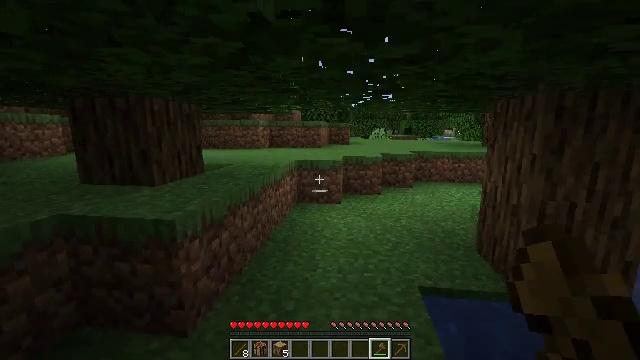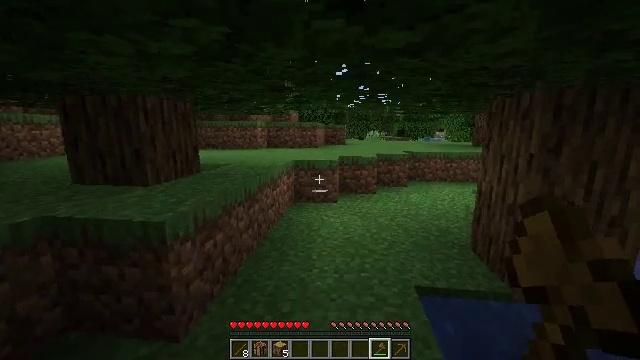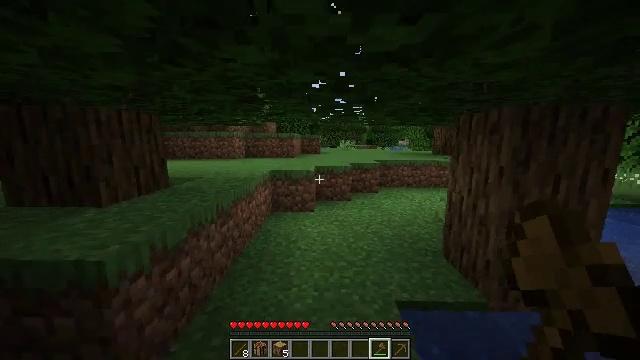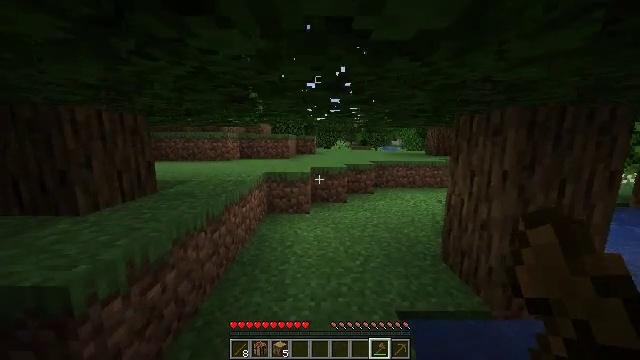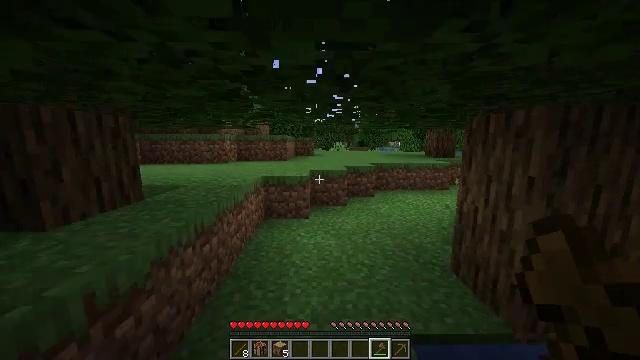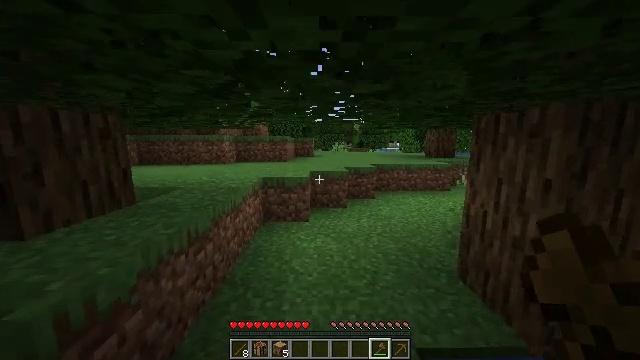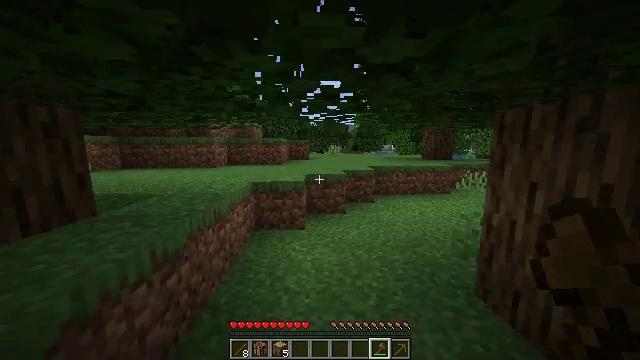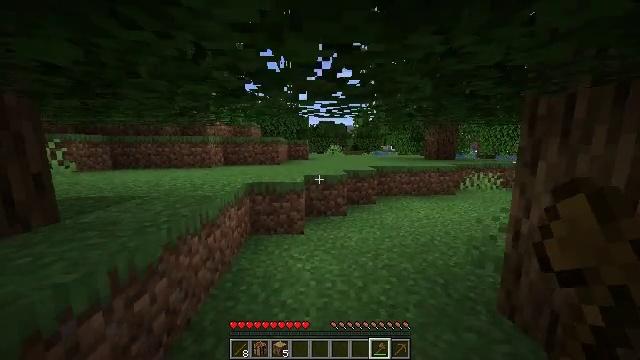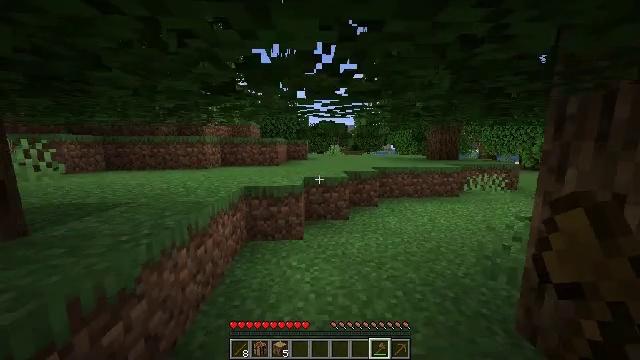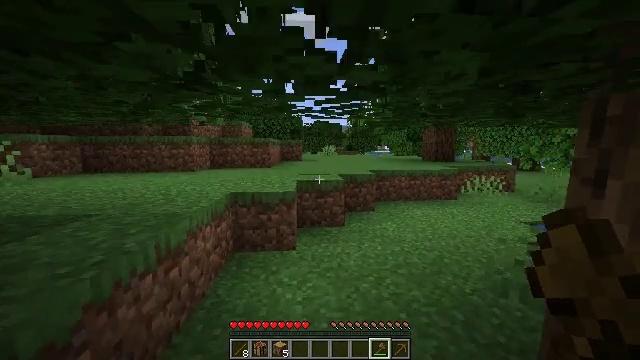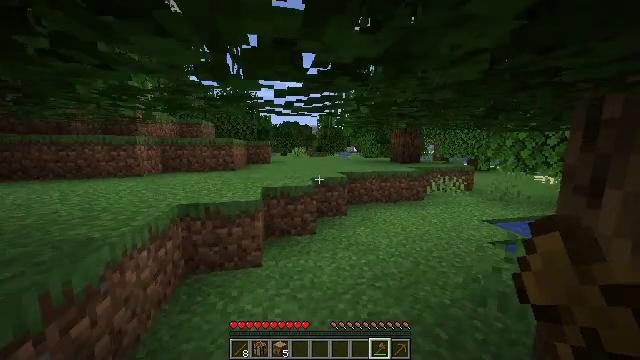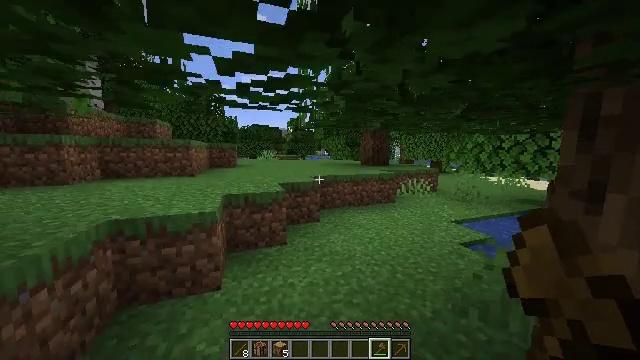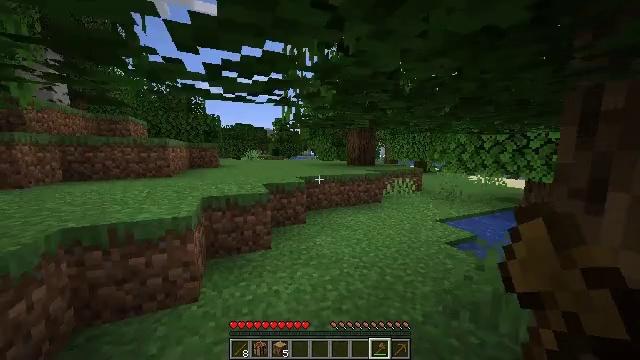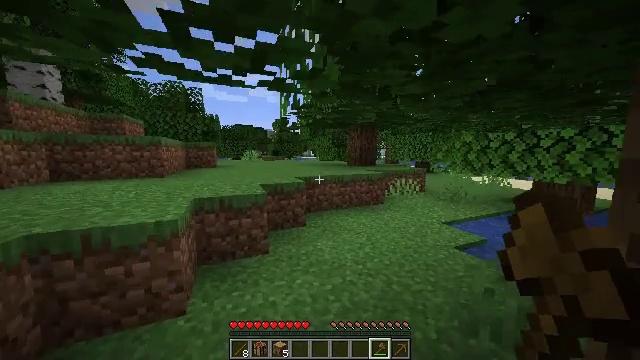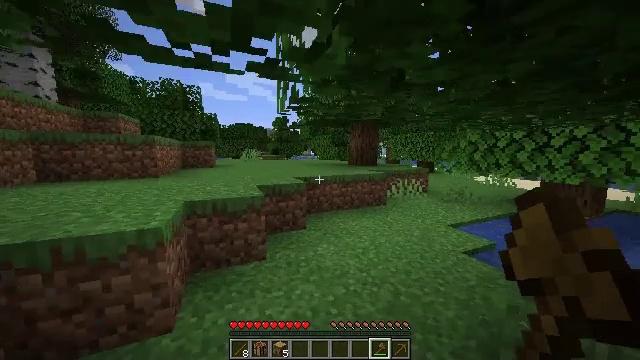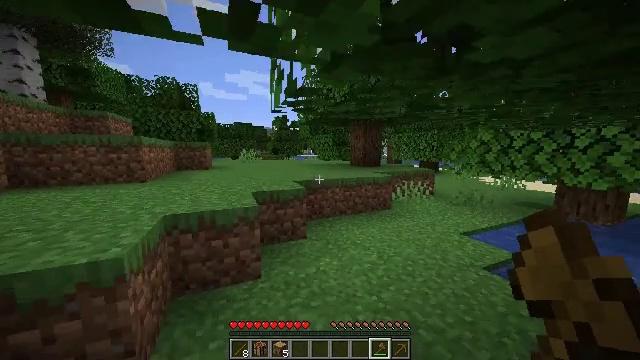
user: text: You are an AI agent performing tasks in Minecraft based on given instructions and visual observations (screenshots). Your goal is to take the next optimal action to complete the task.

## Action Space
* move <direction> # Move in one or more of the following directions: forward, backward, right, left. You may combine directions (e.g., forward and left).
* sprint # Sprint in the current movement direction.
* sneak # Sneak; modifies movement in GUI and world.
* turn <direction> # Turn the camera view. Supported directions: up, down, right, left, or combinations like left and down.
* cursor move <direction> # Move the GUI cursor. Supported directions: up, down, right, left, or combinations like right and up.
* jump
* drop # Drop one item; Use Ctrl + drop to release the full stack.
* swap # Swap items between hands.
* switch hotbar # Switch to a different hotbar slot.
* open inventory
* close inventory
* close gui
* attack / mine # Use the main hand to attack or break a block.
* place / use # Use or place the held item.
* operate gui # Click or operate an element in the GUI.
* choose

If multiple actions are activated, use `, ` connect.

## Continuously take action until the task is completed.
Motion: motion action
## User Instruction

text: Collect the lily of the valley from the ground.
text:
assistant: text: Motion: move forward
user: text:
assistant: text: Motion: move forward, turn right and up
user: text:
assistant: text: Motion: move forward, turn right
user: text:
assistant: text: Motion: move forward
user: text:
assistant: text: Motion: move forward
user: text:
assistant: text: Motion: move forward, turn right
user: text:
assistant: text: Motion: move forward
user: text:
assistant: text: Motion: move forward
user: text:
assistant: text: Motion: move forward, turn right
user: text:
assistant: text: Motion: move forward, turn right
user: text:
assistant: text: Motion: move forward, turn right
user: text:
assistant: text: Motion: move forward, turn right
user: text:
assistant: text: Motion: move forward
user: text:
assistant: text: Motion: move forward
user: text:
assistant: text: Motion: move forward
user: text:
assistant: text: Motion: move forward
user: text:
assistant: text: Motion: move forward
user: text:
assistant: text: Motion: move forward
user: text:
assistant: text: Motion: move forward
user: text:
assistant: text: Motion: move forward
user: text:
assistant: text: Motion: move forward
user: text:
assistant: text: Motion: move forward
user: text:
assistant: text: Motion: move forward, jump
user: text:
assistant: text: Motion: move forward, jump
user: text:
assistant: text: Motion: move forward, jump
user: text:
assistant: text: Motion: move forward, jump
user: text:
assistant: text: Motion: move forward, jump
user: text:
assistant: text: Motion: move forward
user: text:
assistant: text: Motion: move forward and move left
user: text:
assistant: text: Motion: move forward and move left